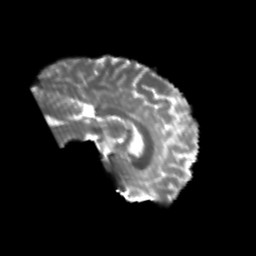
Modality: T2w
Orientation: sagittal
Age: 20
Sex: male
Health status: healthy
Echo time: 0.074 s